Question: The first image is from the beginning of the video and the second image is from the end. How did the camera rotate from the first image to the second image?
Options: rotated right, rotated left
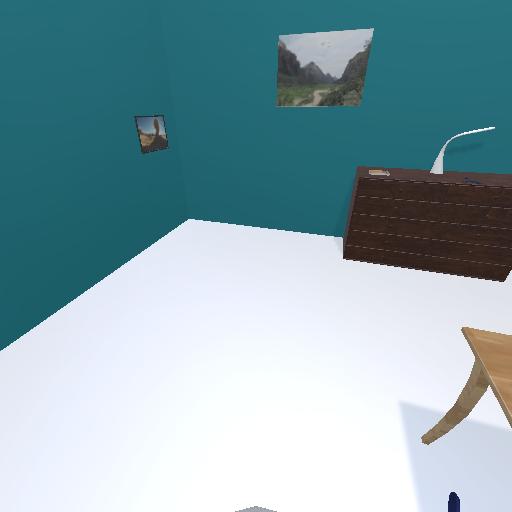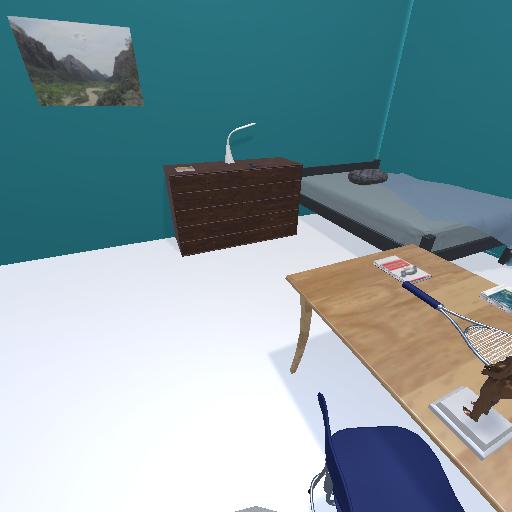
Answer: rotated right